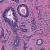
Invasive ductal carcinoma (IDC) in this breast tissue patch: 0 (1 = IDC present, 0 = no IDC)